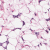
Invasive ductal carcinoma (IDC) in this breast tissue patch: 1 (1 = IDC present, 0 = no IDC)